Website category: book
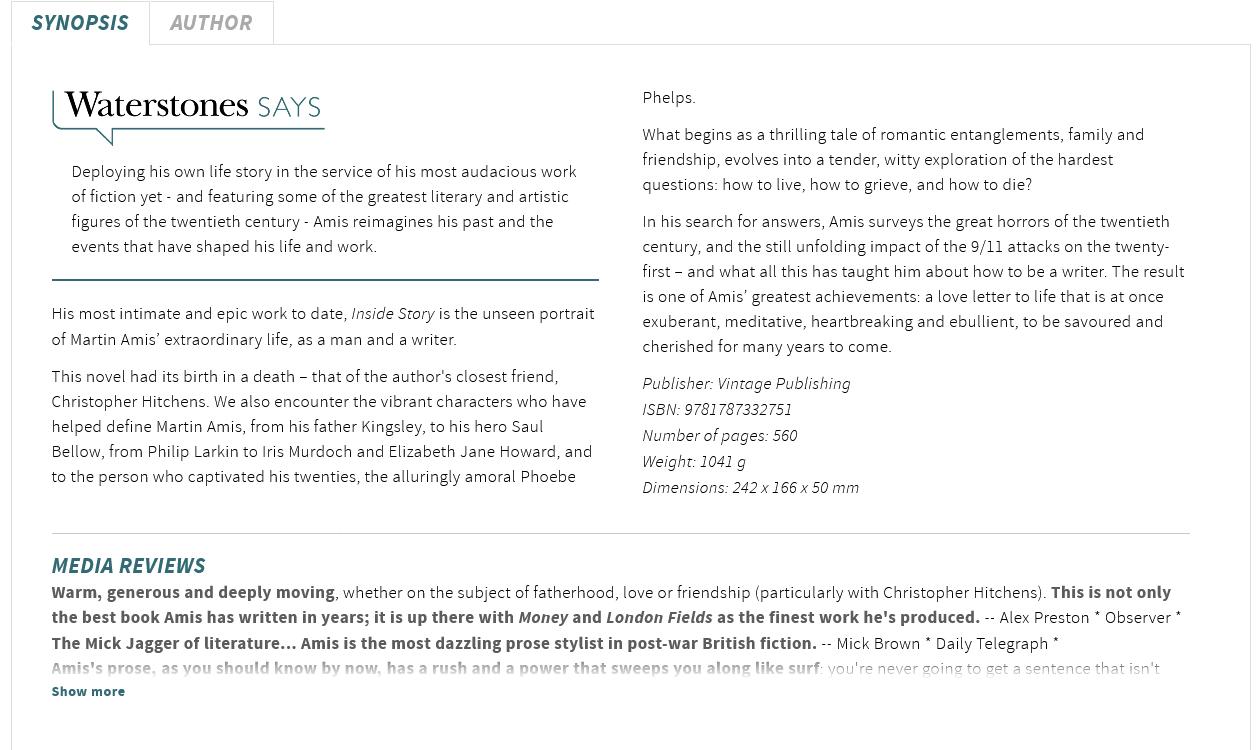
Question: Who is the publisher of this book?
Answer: Vintage Publishing

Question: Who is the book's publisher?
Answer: Vintage Publishing

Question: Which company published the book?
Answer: Vintage Publishing

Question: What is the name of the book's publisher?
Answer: Vintage Publishing

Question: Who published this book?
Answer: Vintage Publishing

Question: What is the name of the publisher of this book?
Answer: Vintage Publishing

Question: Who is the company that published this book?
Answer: Vintage Publishing

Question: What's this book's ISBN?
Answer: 9781787332751

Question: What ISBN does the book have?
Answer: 9781787332751

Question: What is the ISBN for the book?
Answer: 9781787332751

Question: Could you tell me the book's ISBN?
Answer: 9781787332751

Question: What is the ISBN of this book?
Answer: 9781787332751

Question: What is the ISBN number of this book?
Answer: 9781787332751

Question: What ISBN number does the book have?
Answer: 9781787332751

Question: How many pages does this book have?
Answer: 560

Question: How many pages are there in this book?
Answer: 560

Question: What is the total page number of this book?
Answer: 560

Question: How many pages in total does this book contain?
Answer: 560

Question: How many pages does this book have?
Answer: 560

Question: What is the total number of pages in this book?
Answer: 560

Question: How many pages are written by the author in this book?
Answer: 560

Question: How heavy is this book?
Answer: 1041 g

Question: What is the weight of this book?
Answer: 1041 g

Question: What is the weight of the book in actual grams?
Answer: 1041 g

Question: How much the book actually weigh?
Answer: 1041 g

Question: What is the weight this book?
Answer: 1041 g

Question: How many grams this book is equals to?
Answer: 1041 g

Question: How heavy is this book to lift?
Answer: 1041 g

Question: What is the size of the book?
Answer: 242 x 166 x 50 mm

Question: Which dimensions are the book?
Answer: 242 x 166 x 50 mm

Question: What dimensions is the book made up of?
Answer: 242 x 166 x 50 mm

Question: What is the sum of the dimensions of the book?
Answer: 242 x 166 x 50 mm

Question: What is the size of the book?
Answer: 242 x 166 x 50 mm

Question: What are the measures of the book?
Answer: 242 x 166 x 50 mm

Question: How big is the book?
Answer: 242 x 166 x 50 mm